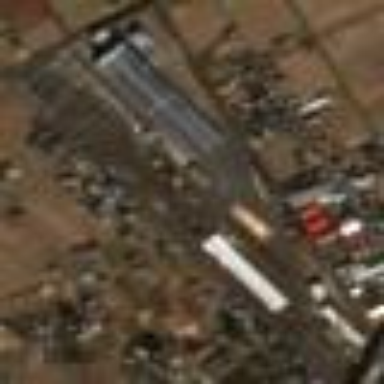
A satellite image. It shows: Railway depot area.